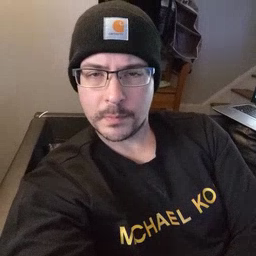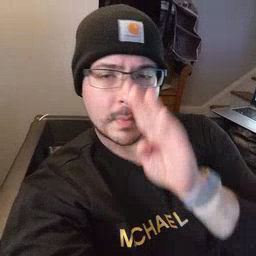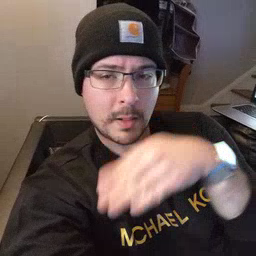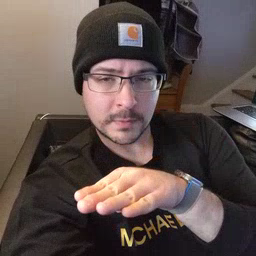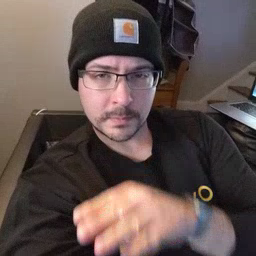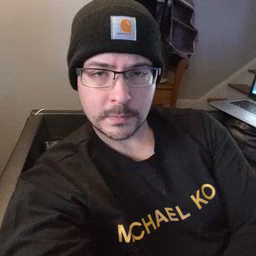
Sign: elephant